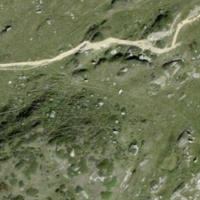
EUNIS habitat code: 26
Species observed at this site:
Arnica montana
Phoenicurus ochruros